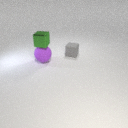
small gray rubber cube to the right of large purple rubber sphere